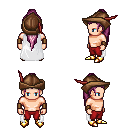
a pixel art fantasy rpg character, male body template, human, light skin, white cape, red pants, pink extra-long topknot hairstyle, leather cap, leather bracers, gold boots, four views (front, back, left, right), 2x2 character sprite sheet, small pixel art, hard edges, no anti-aliasing